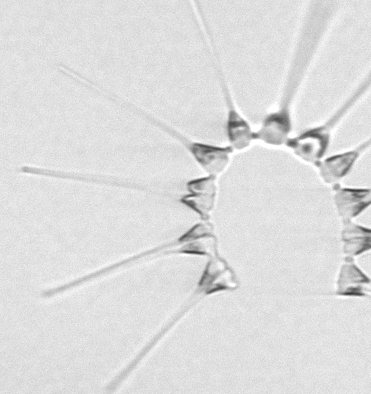
Label: Asterionellopsis_glacialis